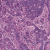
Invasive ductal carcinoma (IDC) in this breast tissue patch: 1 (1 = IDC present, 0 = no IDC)